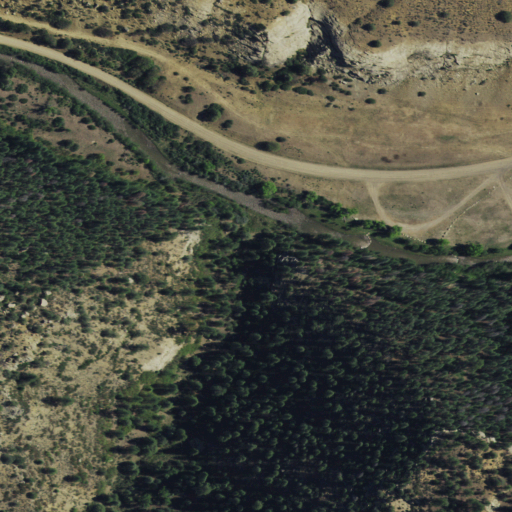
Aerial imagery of valley in New Mexico named Ishkoten Canyon containing shrub, evergreen forest, woody wetlands, and grassland